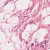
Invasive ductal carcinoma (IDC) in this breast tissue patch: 0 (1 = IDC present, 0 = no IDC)